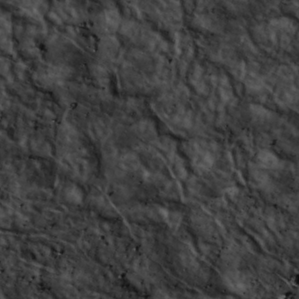
Label: non_frost